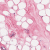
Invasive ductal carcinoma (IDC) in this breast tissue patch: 0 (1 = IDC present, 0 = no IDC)